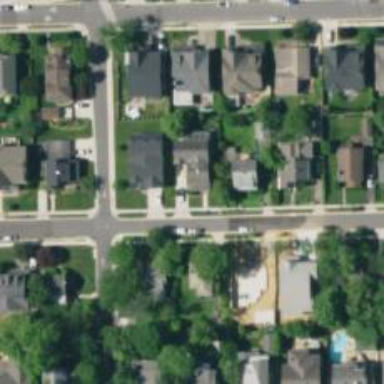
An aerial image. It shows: Charming neighbourhood.